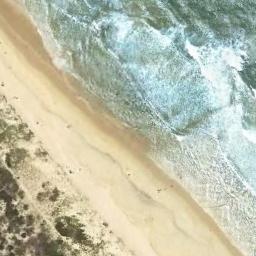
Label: beach